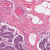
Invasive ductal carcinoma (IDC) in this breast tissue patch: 0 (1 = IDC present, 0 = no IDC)